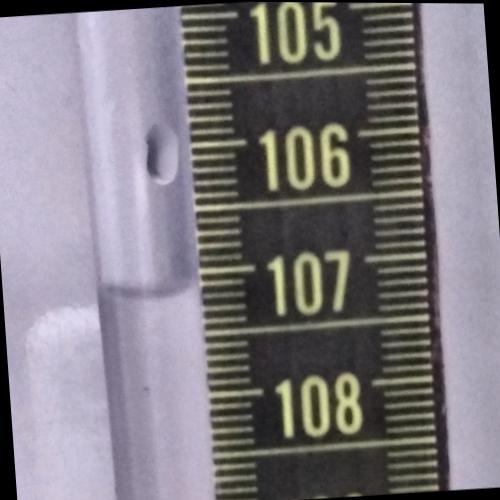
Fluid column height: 107.2 cm